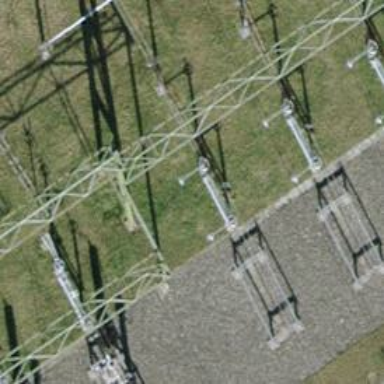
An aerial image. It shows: Insulator used in power equipment.